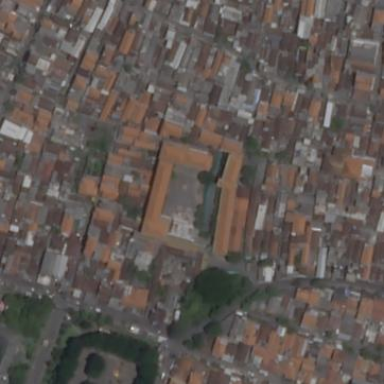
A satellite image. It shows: Building.